Question: I'm running RubyOnRails application and have set charset in my application.html.erb:
'''
<meta charset="utf-8">
...
<h3>Some text</h3>
'''
I have strange bug - when I put text in h1,...,h6 tag looks like this:

I tried different charsets, but nothing worked. Also looked at Safari settings and set encoding UTF-8.
Can someone help me with this ?
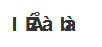
Answer: Try setting:
'''
h1, h2, h3, h4, h5, h6 {
font-family: Verdana, "Gill Sans", "Gill Sans MT", Calibri, "Trebuchet MS", Geneva, Tahoma, sans-serif !important;
line-height: 30px;
}
'''